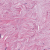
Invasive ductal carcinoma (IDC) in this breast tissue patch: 1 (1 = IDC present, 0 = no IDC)